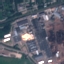
Land use / land cover: Industrial